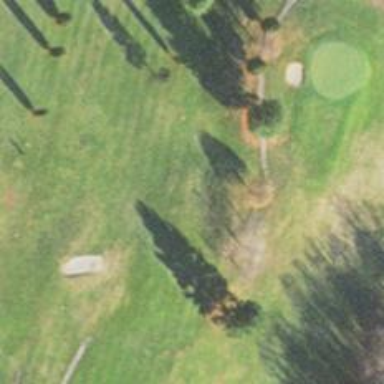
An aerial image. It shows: View of golf hole.